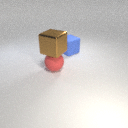
large red rubber sphere to the left of large blue rubber cube